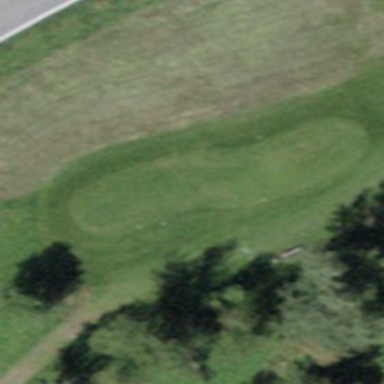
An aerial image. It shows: Grass area designated as golf tee.